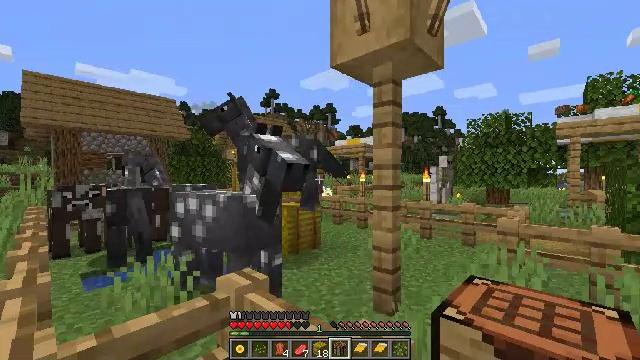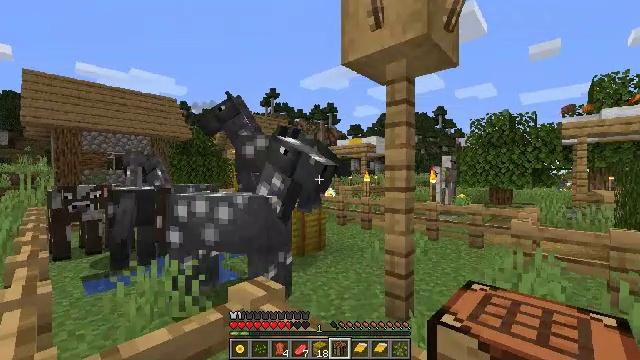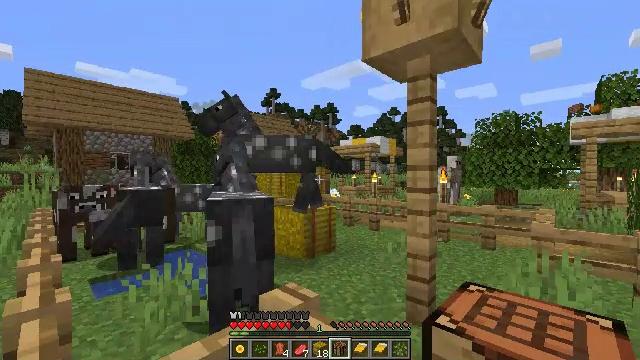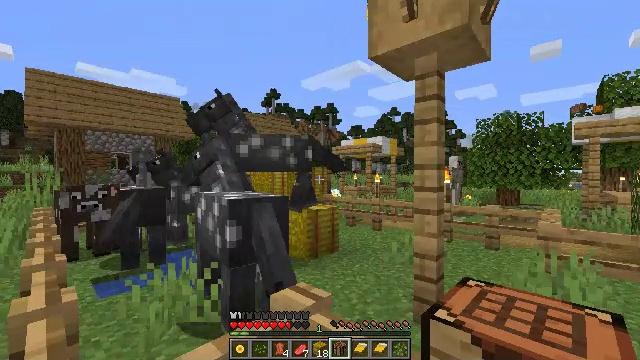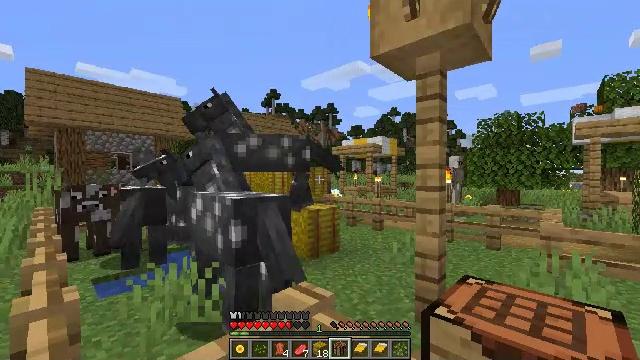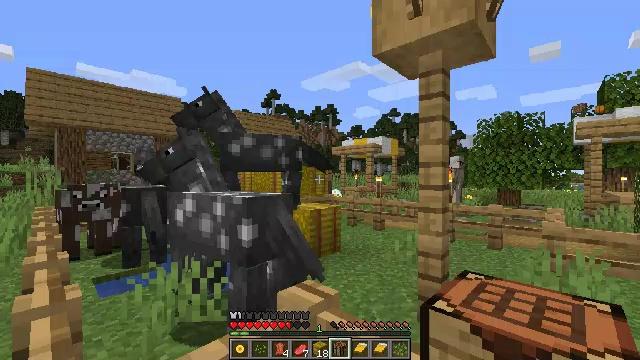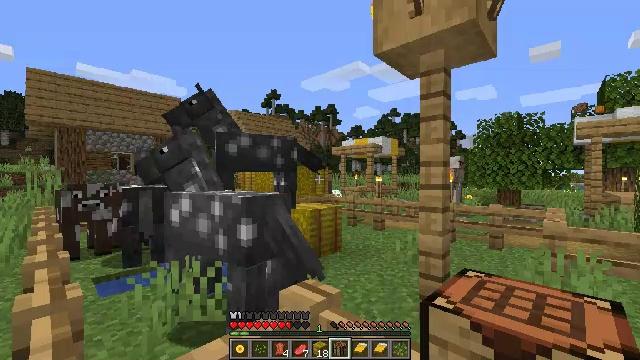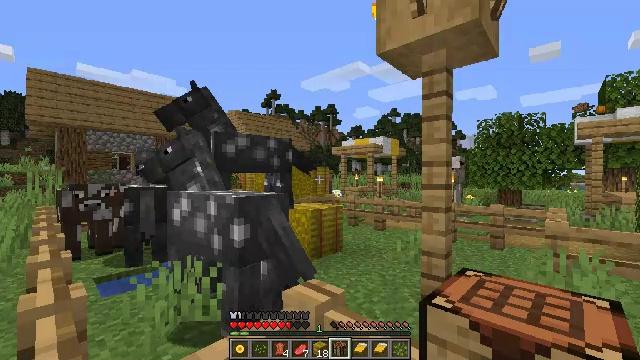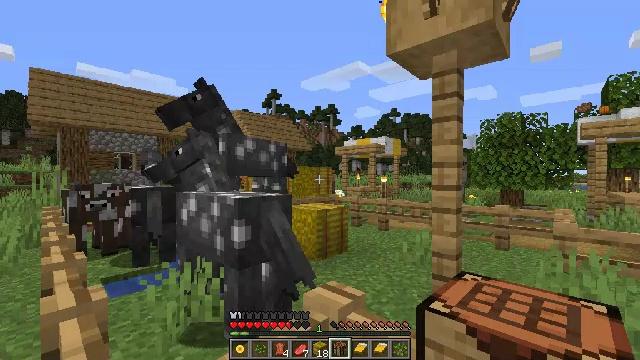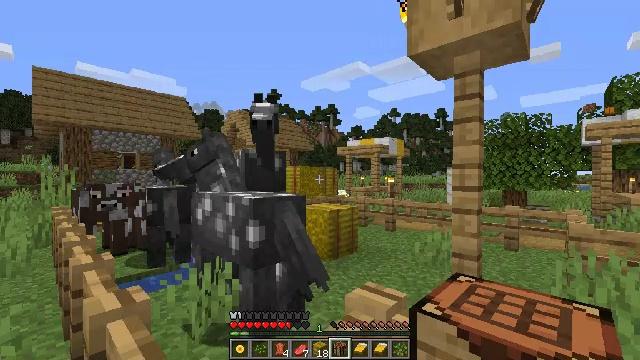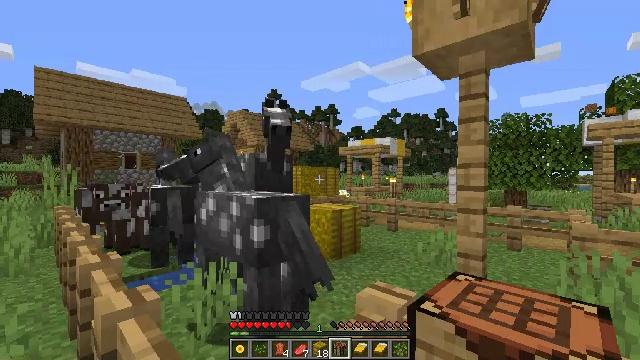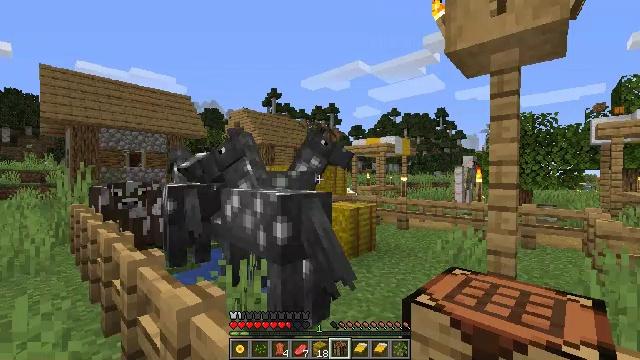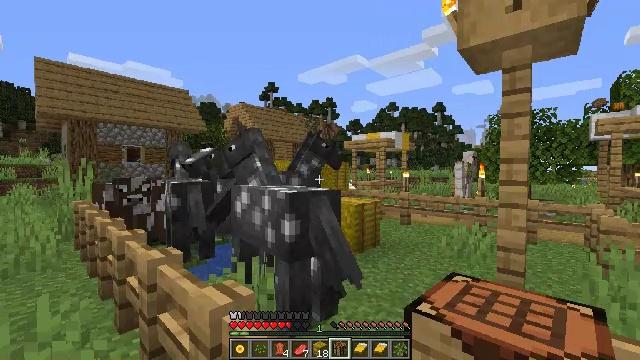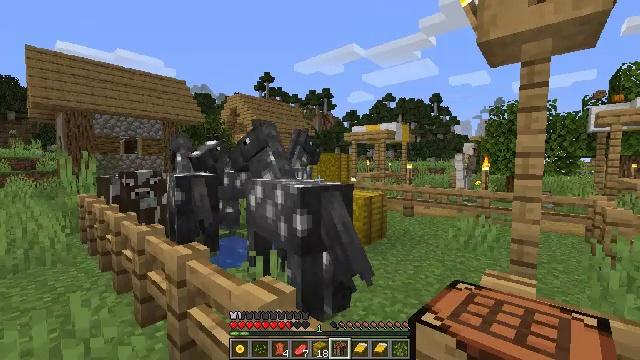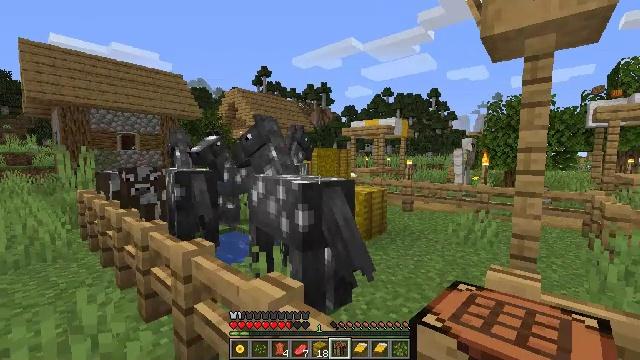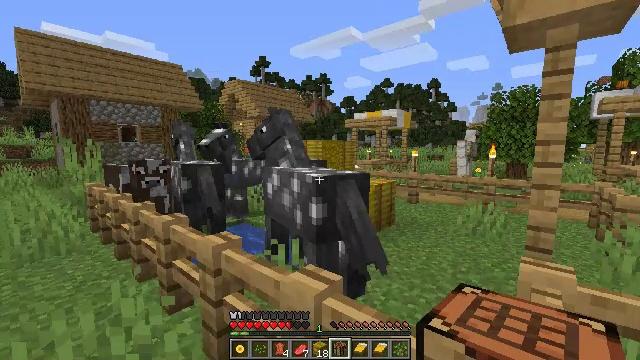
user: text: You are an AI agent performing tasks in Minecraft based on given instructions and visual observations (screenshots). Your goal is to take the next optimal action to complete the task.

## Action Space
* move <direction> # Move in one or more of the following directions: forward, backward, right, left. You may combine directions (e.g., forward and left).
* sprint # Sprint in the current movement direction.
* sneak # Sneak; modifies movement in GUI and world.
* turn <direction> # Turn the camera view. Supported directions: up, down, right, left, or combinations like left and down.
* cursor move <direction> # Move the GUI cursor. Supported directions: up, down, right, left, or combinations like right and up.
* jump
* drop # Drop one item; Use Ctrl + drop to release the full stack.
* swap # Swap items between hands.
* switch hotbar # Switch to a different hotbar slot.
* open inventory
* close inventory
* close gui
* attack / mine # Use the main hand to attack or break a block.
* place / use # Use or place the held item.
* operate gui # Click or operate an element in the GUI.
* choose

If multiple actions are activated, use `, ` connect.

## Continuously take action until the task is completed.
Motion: motion action
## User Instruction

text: Kill mobs.
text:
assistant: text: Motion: move left
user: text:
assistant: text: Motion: no_op
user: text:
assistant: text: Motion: no_op
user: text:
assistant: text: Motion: no_op
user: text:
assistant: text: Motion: no_op
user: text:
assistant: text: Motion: no_op
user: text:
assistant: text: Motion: move left
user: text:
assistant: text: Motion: move left
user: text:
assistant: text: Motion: move left
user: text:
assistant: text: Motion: move left
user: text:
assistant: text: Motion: move left
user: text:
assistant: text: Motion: move left, turn down
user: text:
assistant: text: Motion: move left, turn down
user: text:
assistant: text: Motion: move left, turn down
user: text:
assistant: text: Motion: move left, turn down
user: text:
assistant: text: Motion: move left, attack / mine
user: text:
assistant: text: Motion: move left, attack / mine
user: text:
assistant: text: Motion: move left, turn left and down, attack / mine
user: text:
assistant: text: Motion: move left, attack / mine
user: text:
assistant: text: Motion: move left, attack / mine
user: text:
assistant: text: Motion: move left, attack / mine
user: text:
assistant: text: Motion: move forward and move left, turn right, attack / mine
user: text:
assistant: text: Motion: move forward and move left, turn right
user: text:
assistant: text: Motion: move forward, attack / mine
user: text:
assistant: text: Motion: move forward, turn right, attack / mine
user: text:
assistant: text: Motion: move forward, turn right, attack / mine
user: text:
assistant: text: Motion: move forward, turn right
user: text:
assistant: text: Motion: move forward, attack / mine
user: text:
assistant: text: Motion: move forward, attack / mine
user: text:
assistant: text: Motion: move forward, attack / mine